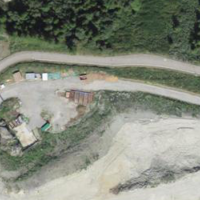
EUNIS habitat code: 55
Species observed at this site:
Tettigonia cantans
Tanacetum vulgare
Cirsium arvense
Passer domesticus
Melilotus officinalis